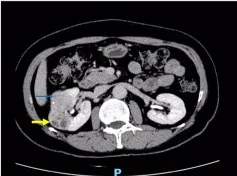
Imaging features of the right renal lesion. The thick yellow arrow is the CCRCC and the thin blue arrow is the CCPRCT. (D-F) CT. The density of the CCRCC was lower than that of the CCPRCT in plain scan, and the CCPRCT had some calcifications. Both masses were obviously enhanced in the arterial phase. The CCRCC has cystic areas. The enhancement degree of the two masses decreased during excretion.
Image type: radiology (ct)